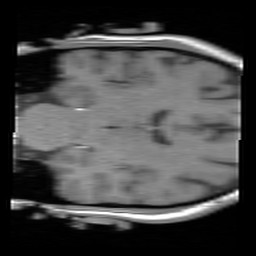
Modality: FLASH
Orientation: coronal
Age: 30
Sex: female
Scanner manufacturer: siemens
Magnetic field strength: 3 T
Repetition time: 0.245 s
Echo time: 0.0026 s